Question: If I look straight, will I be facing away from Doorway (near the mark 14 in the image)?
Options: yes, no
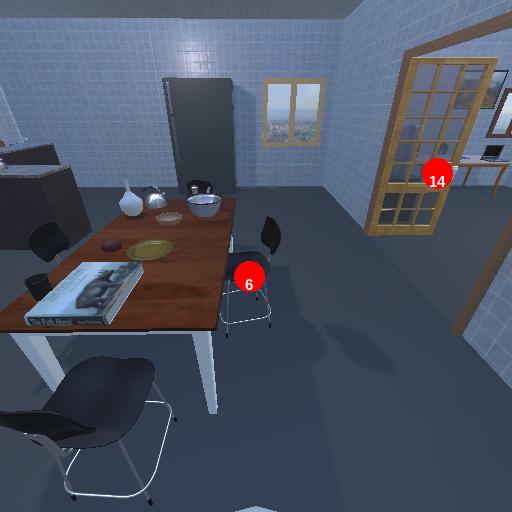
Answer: yes